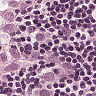
Metastatic tissue present: yes